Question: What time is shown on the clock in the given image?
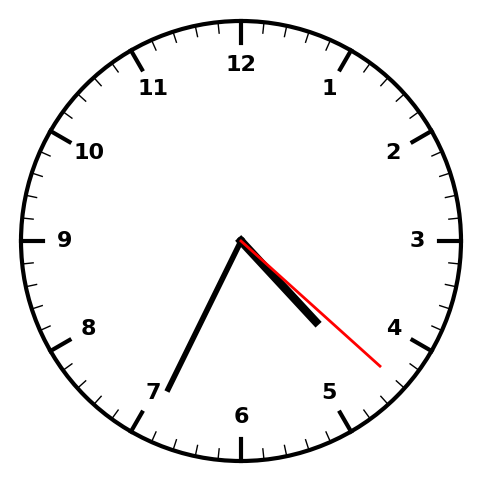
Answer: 04:34:22